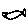
Label: fish